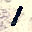
Label: 1